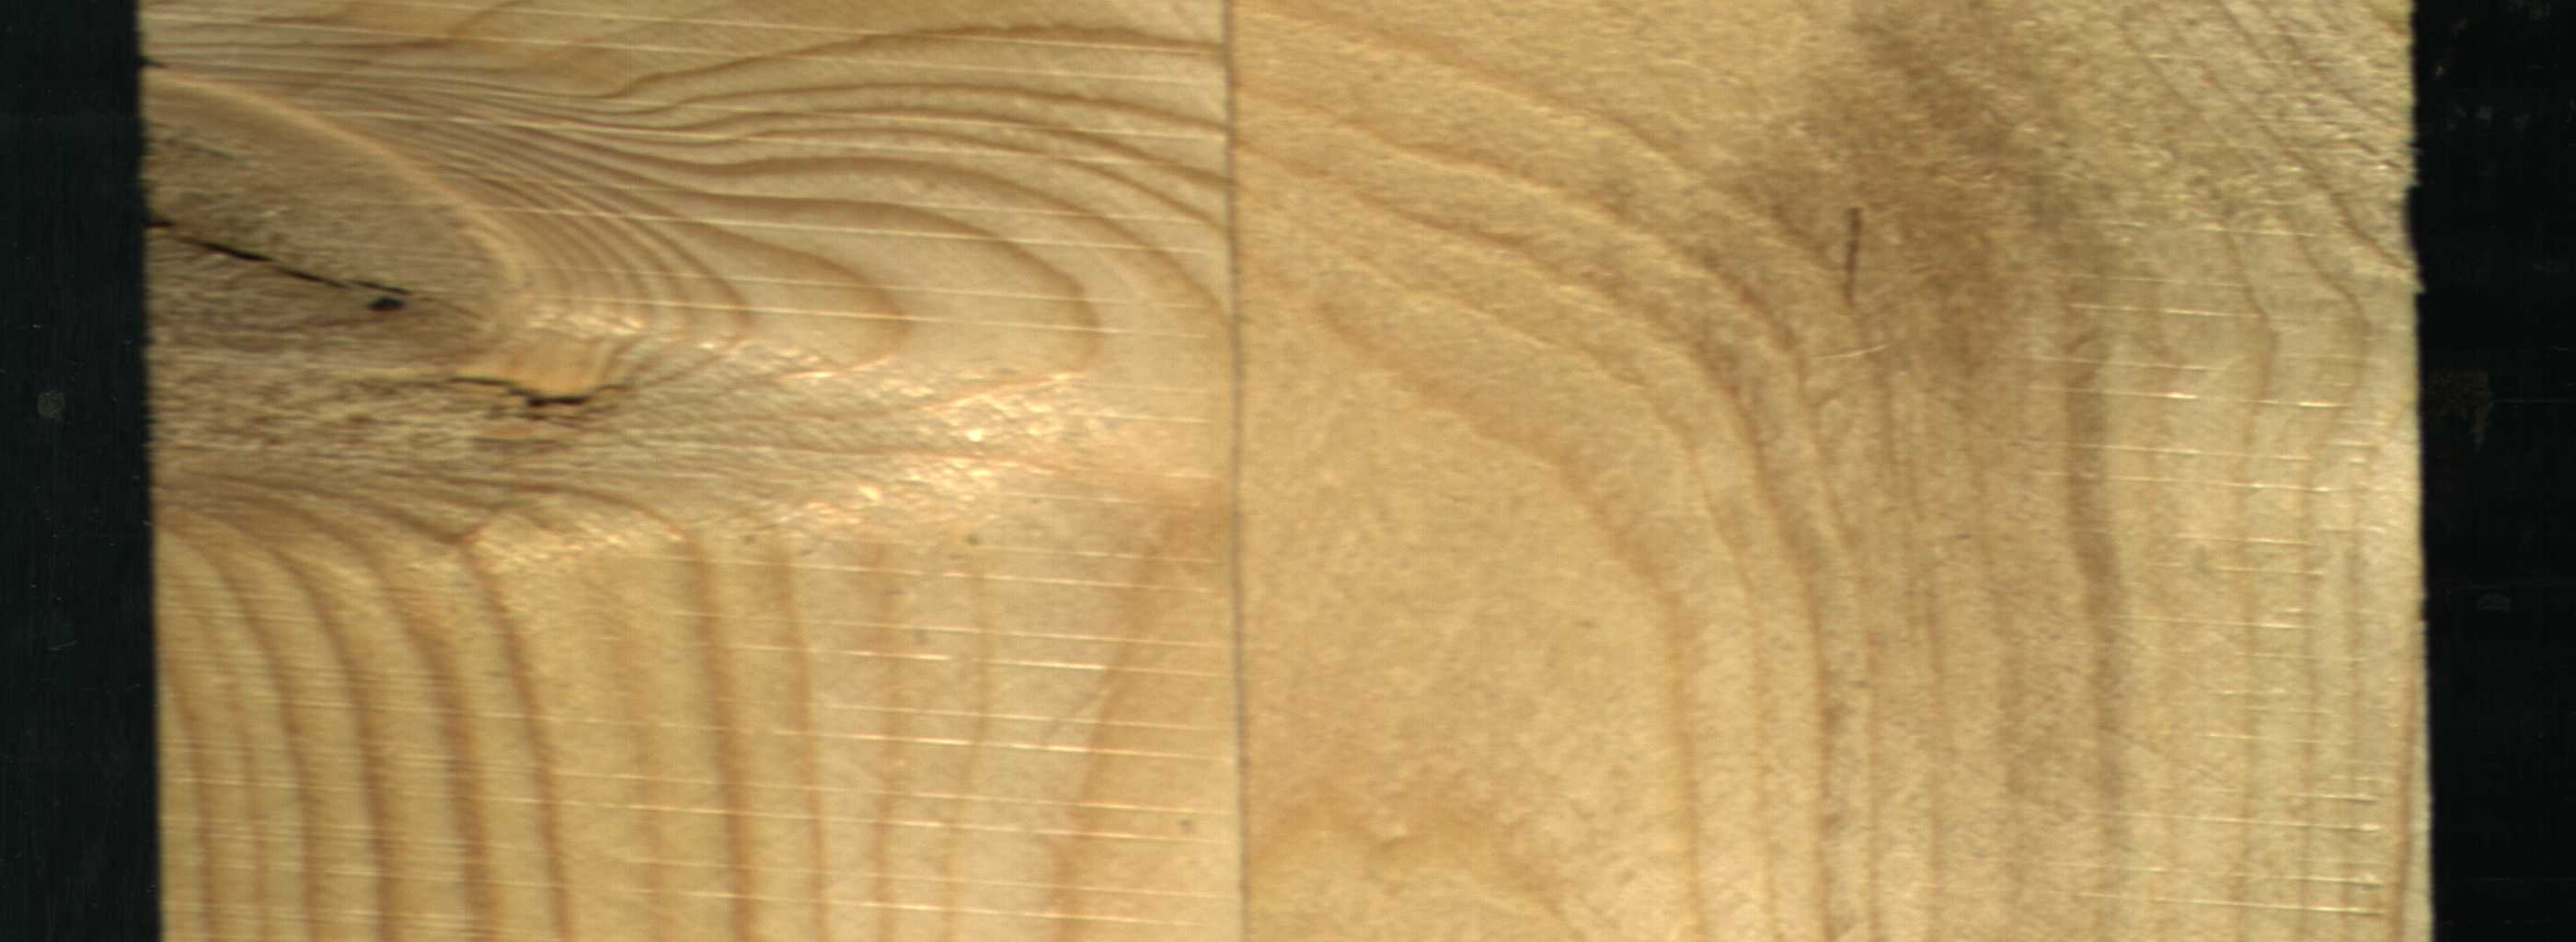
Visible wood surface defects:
knot_with_crack